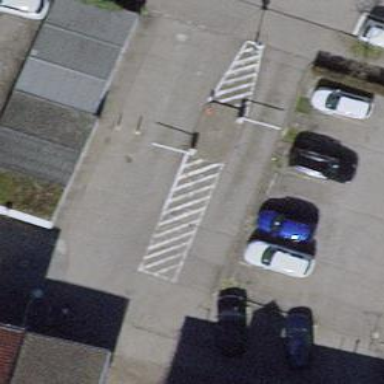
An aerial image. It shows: Lift gate barrier.